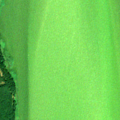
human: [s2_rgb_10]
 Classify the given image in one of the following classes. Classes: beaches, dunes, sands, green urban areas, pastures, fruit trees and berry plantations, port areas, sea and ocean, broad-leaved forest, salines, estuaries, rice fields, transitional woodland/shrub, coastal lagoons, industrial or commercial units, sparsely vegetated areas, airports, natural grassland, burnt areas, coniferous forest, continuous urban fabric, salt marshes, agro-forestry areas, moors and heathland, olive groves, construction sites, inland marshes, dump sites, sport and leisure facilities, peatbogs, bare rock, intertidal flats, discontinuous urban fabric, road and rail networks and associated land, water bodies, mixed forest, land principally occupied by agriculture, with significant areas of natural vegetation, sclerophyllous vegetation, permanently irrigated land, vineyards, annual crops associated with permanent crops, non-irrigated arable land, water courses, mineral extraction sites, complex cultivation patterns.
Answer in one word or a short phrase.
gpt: mixed forest, coastal lagoons